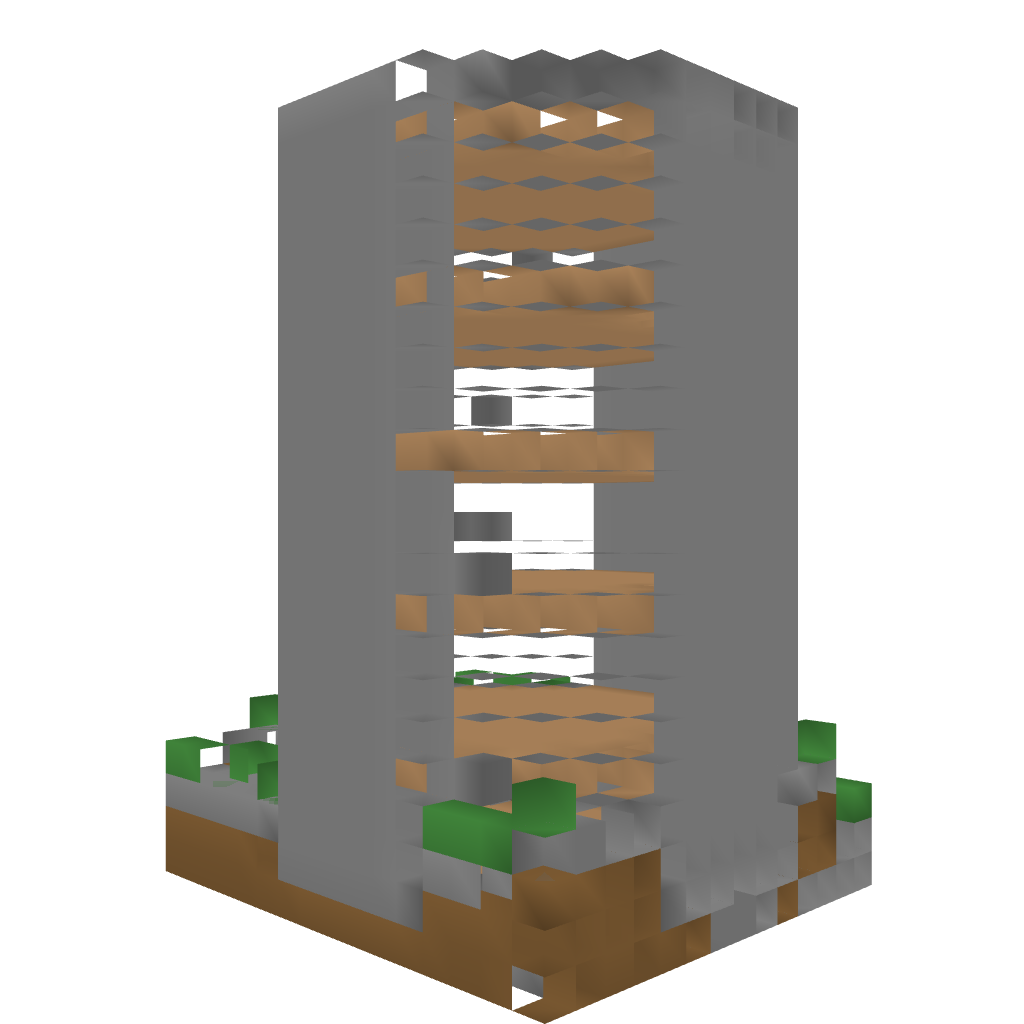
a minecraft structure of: The Tower bad low quality